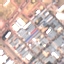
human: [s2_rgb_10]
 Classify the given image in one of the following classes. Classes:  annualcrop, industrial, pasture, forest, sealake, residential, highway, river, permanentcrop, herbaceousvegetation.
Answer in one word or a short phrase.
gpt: Industrial